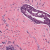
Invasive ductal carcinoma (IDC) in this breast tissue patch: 0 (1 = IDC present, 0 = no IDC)